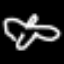
Label: airplane